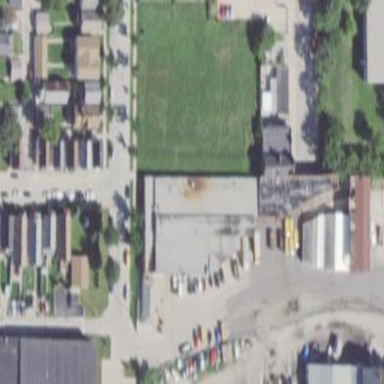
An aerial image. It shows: Industrial building.